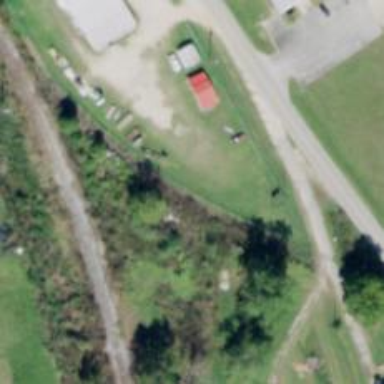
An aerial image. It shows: Abandoned spur railway.